Field crop: maize
Growth stage: 2
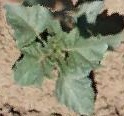
Species: datura